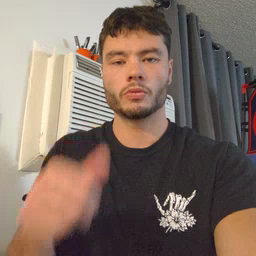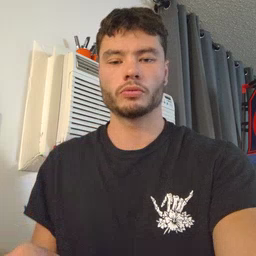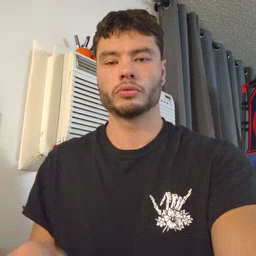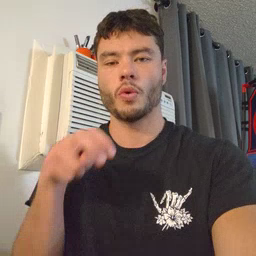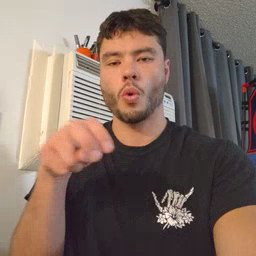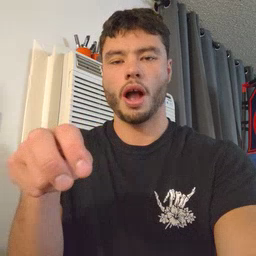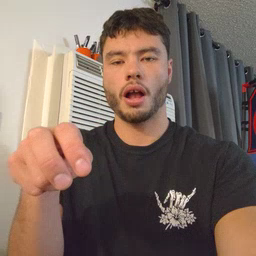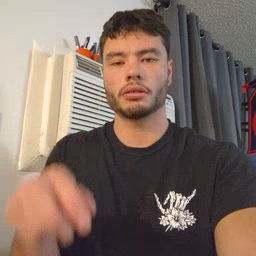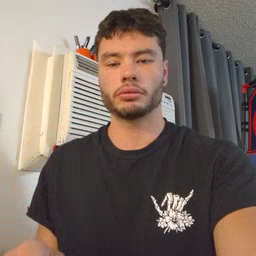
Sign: ride